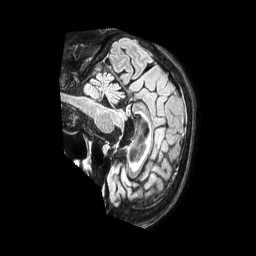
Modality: FLAIR
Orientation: sagittal
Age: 72
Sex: female
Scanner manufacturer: philips
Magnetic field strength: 1.5 T
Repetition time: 4.8 s
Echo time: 0.3395 s